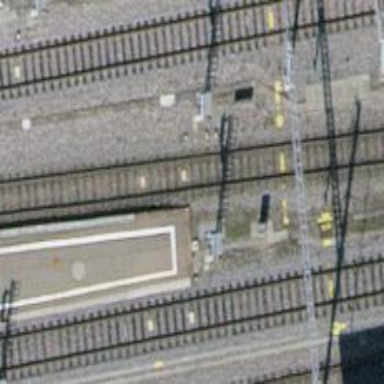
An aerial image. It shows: Railway signal.